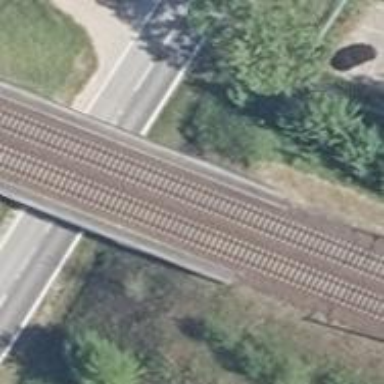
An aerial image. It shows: Railway bridge with electrified contact lines.